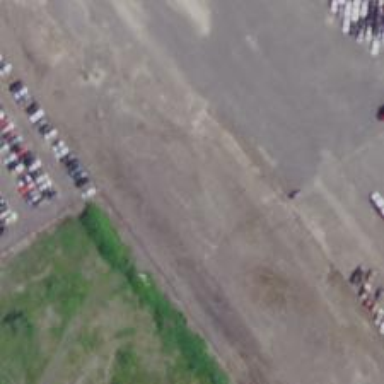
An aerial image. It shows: Abandoned railway yard.